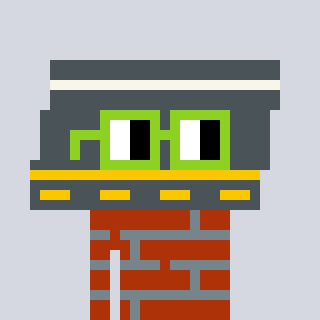
a pixel art character with square light green glasses, a road-shaped head and a hotbrown-colored body on a cool background